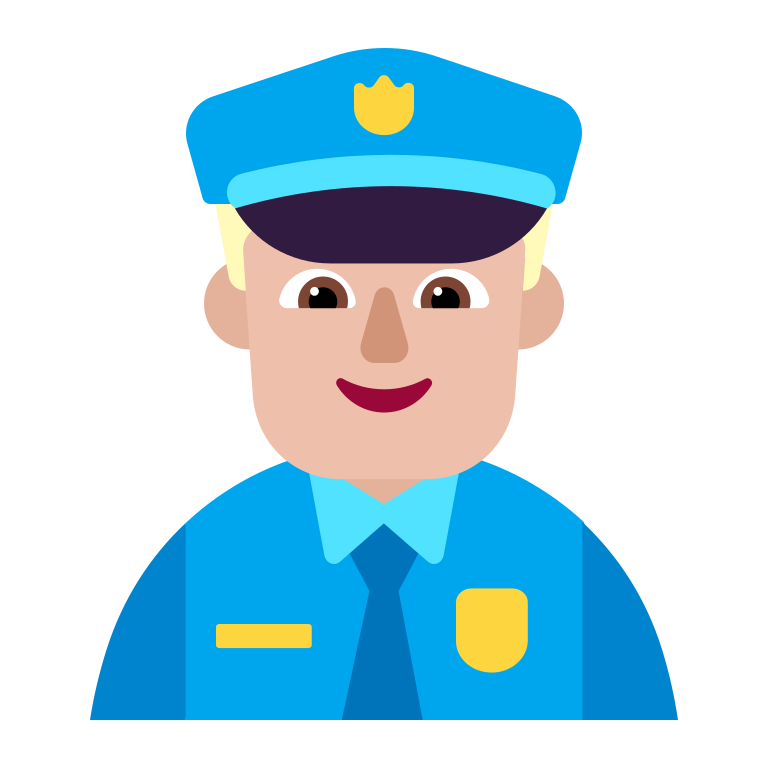
man police officer flat  light